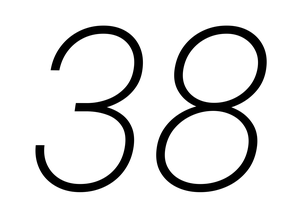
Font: Roboto-Italic_ExtraLight_Italic